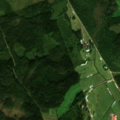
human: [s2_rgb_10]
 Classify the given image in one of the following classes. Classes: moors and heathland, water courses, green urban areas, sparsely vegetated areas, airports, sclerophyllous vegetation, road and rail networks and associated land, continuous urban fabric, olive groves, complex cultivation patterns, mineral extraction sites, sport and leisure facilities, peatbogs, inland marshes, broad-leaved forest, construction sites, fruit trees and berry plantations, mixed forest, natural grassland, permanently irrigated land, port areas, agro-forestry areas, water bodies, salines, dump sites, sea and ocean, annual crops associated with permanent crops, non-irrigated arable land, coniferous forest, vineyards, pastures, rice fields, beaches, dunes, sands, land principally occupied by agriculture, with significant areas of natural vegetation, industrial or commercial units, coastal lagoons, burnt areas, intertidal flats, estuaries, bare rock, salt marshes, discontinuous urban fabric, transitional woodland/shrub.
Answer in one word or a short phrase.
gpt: land principally occupied by agriculture, with significant areas of natural vegetation, coniferous forest, mixed forest, transitional woodland/shrub